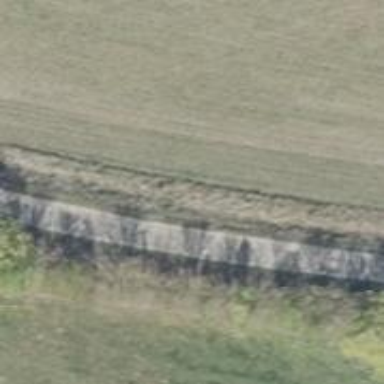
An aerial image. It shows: Unclassified road.